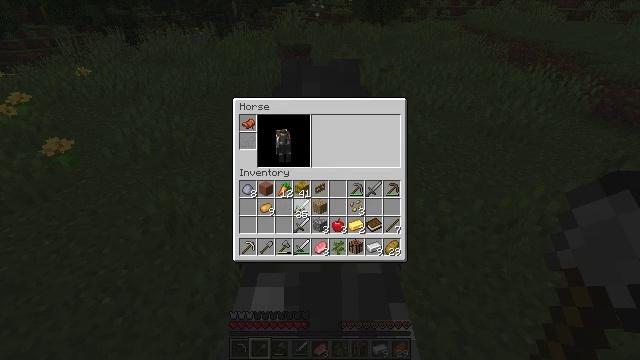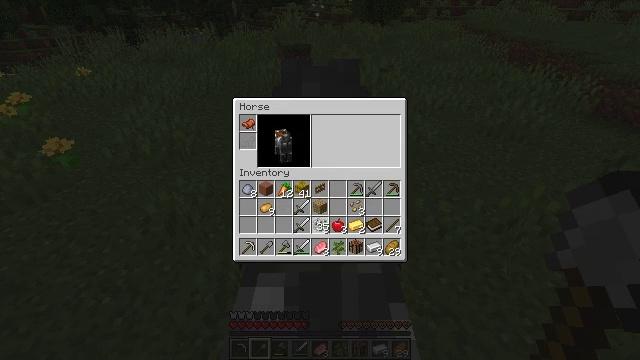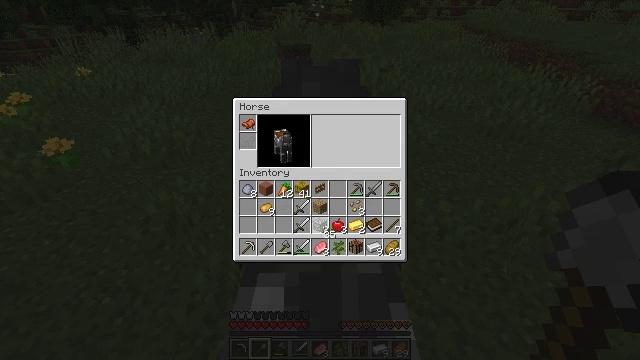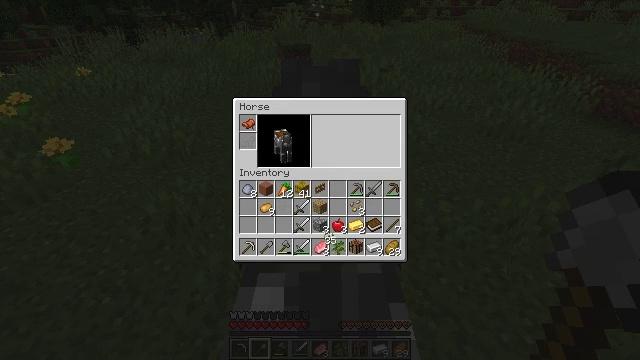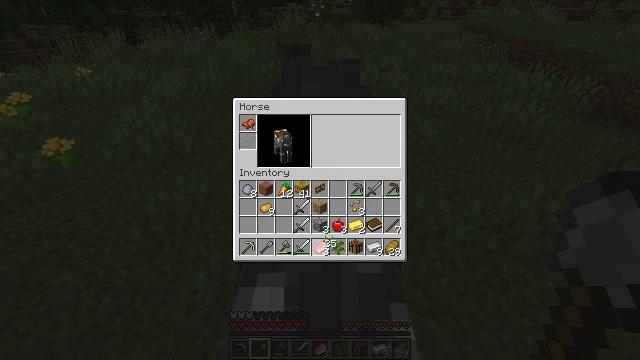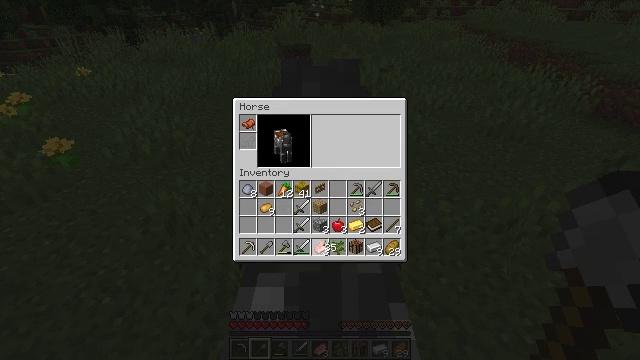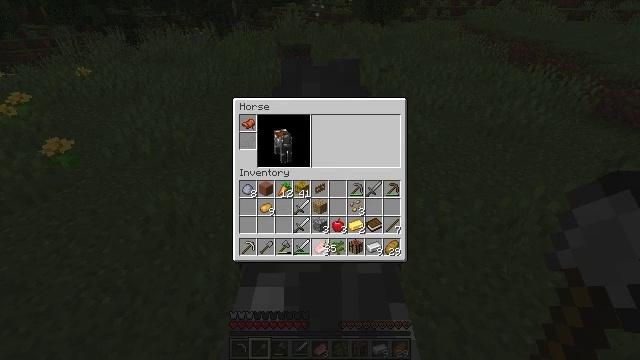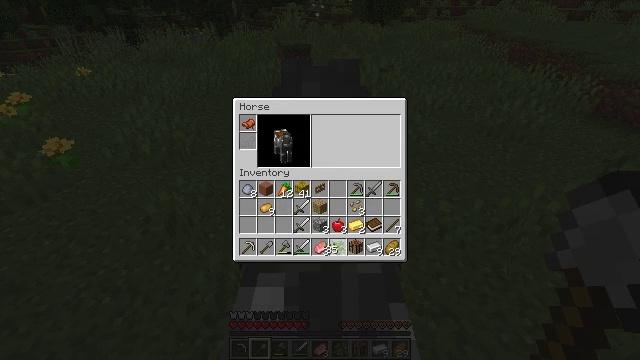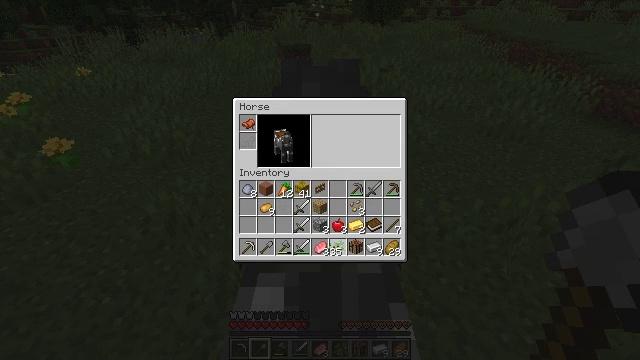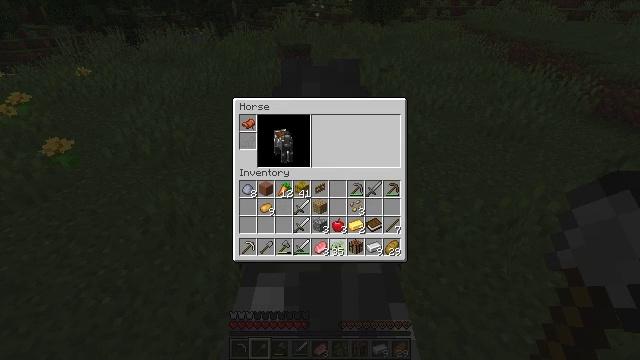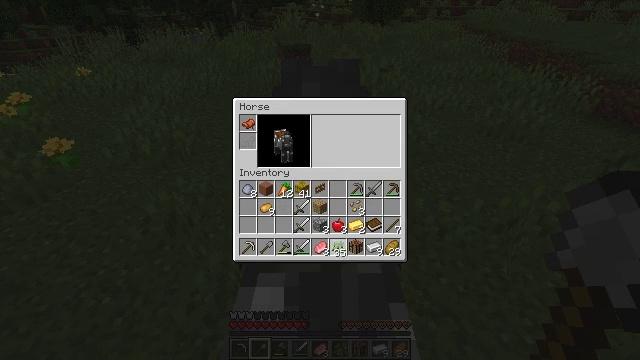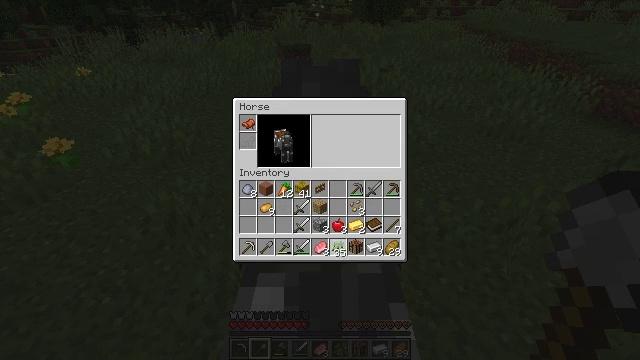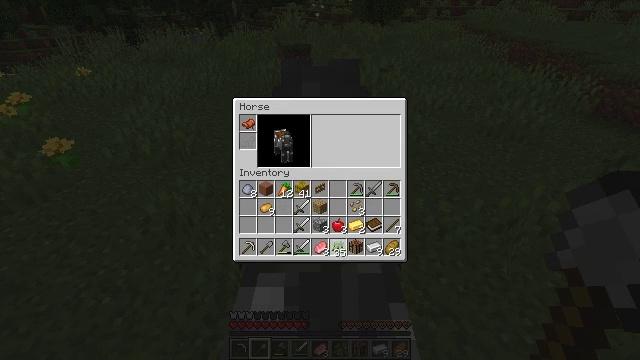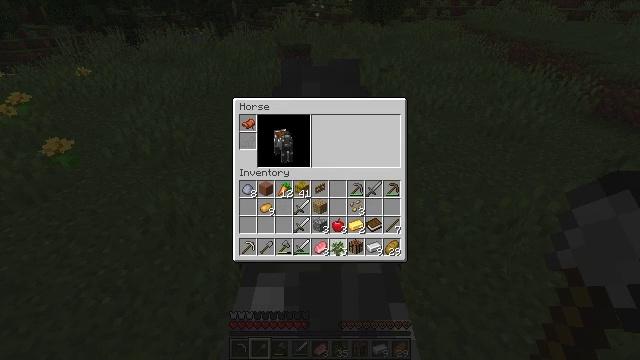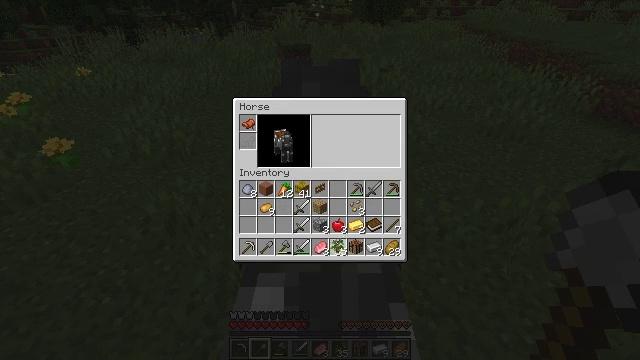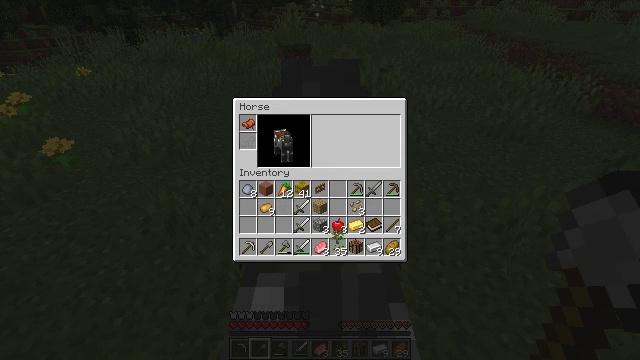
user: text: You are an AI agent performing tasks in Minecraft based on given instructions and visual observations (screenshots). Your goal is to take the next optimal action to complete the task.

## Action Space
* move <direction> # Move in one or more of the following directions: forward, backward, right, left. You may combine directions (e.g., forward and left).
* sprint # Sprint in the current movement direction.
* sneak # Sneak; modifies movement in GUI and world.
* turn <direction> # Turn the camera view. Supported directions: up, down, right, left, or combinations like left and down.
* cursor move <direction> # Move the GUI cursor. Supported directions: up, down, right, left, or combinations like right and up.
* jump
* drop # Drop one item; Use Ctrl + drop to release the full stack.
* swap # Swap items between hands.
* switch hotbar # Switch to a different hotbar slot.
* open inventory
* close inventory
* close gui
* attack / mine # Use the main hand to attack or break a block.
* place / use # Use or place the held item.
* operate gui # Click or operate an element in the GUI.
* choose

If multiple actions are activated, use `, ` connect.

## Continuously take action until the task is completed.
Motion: motion action
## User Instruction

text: Remove the tall grass to clear the area.
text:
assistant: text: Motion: cursor move right and down
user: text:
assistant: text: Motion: cursor move right and down
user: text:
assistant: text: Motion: no_op
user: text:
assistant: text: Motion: no_op
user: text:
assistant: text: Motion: no_op
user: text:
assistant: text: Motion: no_op
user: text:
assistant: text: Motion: no_op
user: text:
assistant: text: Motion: no_op
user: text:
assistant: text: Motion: no_op
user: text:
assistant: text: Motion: operate gui
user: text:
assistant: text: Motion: operate gui
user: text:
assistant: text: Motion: operate gui
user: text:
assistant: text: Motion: no_op
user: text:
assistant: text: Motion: no_op
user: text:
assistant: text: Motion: cursor move up
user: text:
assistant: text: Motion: cursor move up
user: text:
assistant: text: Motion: no_op
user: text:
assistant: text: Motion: no_op
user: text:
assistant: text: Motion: no_op
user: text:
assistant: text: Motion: no_op
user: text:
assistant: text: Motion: no_op
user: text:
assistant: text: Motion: operate gui
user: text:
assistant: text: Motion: operate gui
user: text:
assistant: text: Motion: operate gui
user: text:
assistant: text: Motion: operate gui
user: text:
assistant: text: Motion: no_op
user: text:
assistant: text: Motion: no_op
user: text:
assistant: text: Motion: no_op
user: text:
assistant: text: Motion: no_op
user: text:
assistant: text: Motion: no_op